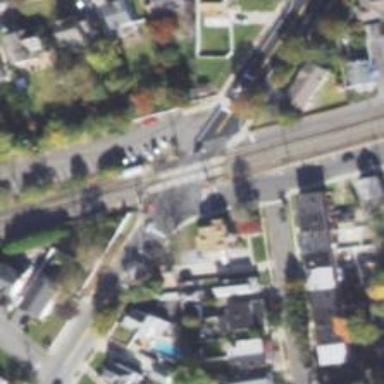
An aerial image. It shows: Railway crossing.